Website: apple
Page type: receipt
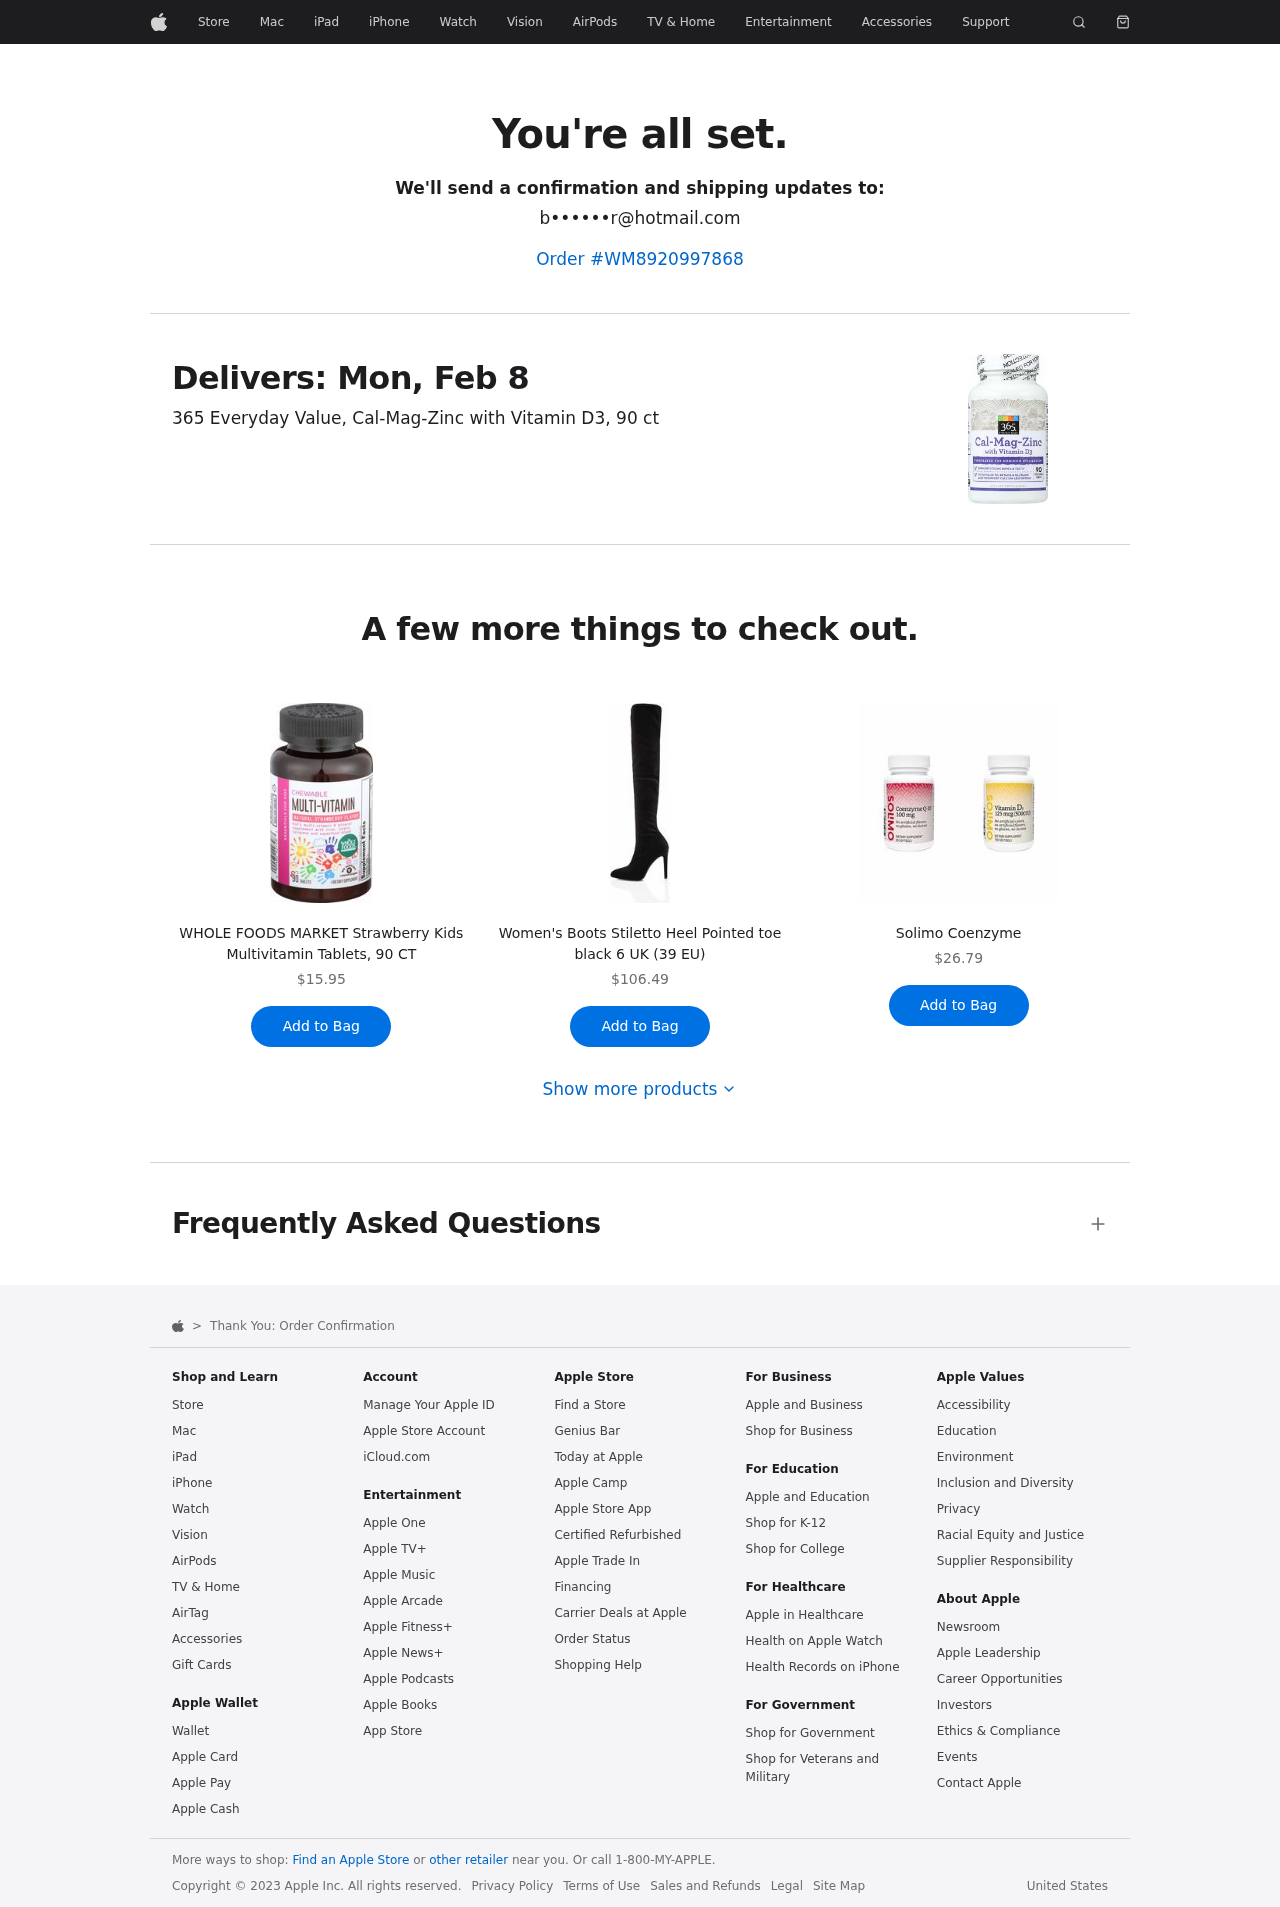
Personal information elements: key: PII_EMAIL
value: b••••••r@hotmail.com
Product elements: key: PRODUCT1_NAME
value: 365 Everyday Value, Cal-Mag-Zinc with Vitamin D3, 90 ct
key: PRODUCT2_NAME
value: WHOLE FOODS MARKET Strawberry Kids Multivitamin Tablets, 90 CT
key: PRODUCT2_PRICE
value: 15.95
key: PRODUCT3_NAME
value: Women's Boots Stiletto Heel Pointed toe black 6 UK (39 EU)
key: PRODUCT3_PRICE
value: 106.49
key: PRODUCT4_NAME
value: Solimo Coenzyme
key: PRODUCT4_PRICE
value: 26.79
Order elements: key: ORDER_ID
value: Order #WM8920997868
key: ORDER_DELIVERY_DATE
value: Delivers: Mon, Feb 8